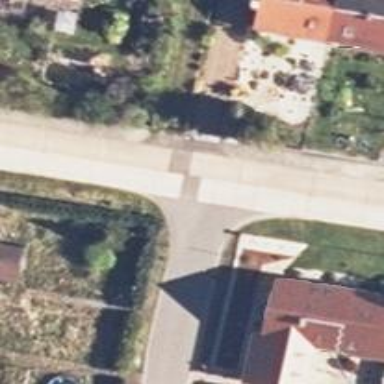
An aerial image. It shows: Residential road paved with concrete.